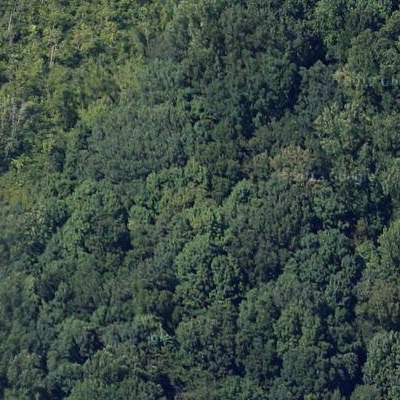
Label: eForest